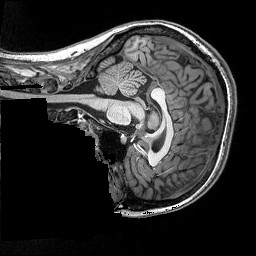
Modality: T1w
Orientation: sagittal
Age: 19
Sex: female